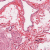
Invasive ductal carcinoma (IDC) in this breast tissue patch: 0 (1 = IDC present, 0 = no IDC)